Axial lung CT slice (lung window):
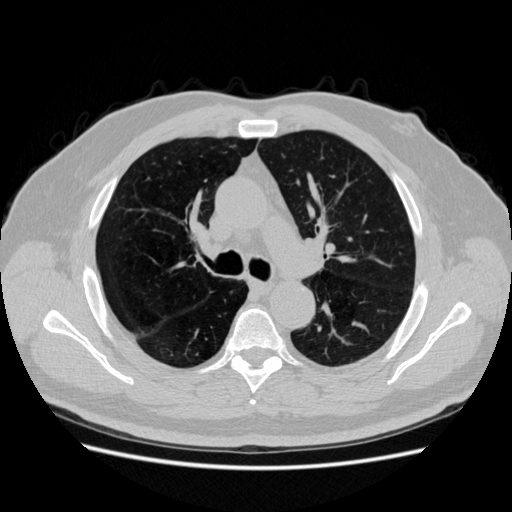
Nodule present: no